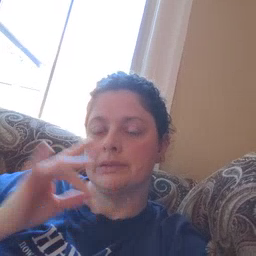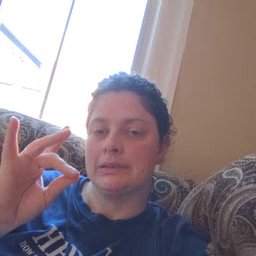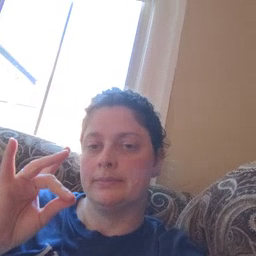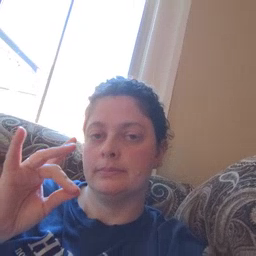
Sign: sticky